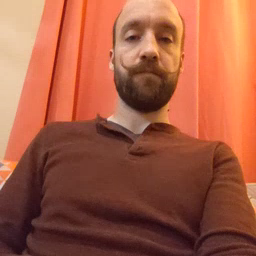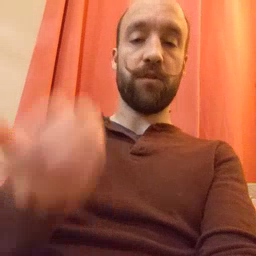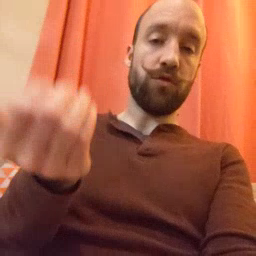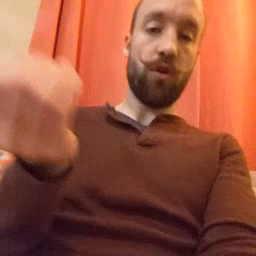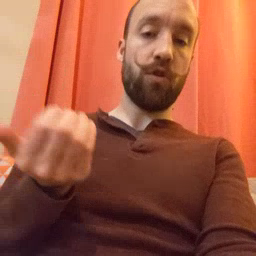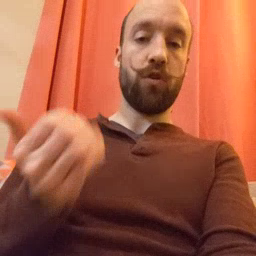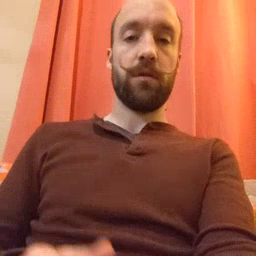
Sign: drawer